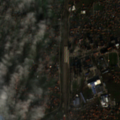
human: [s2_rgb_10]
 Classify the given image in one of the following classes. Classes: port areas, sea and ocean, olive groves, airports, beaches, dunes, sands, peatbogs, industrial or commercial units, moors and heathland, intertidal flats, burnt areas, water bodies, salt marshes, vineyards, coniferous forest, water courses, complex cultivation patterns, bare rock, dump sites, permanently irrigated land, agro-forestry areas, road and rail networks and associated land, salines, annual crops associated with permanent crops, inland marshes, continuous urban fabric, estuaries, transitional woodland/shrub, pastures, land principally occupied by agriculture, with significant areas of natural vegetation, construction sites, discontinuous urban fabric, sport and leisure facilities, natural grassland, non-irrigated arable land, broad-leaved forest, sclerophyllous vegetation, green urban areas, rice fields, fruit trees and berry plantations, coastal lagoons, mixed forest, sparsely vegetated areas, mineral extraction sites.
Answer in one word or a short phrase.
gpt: discontinuous urban fabric, industrial or commercial units, non-irrigated arable land, complex cultivation patterns, land principally occupied by agriculture, with significant areas of natural vegetation